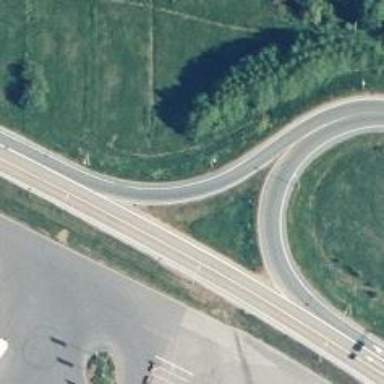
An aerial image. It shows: Trunk link highway.